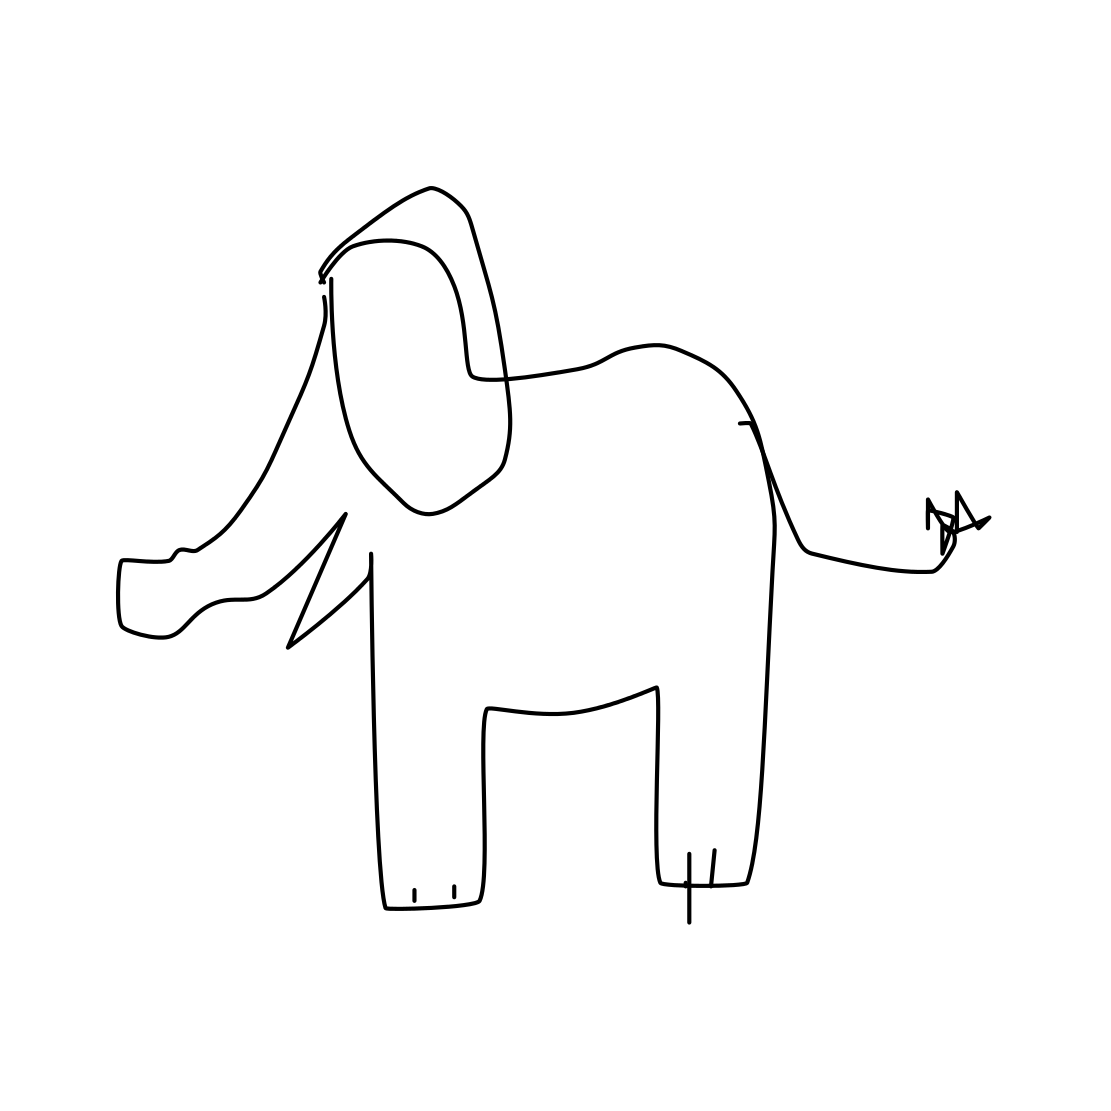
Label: elephant